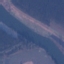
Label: River